Here is the raw accelerometer signal from a rotor rig, plotted against time. Classify the rotor condition as one of: normal, misalignment, unbalance, looseness.
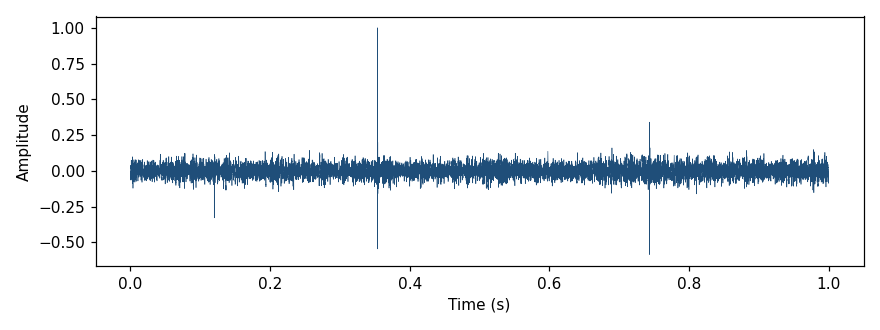
Answer: normal